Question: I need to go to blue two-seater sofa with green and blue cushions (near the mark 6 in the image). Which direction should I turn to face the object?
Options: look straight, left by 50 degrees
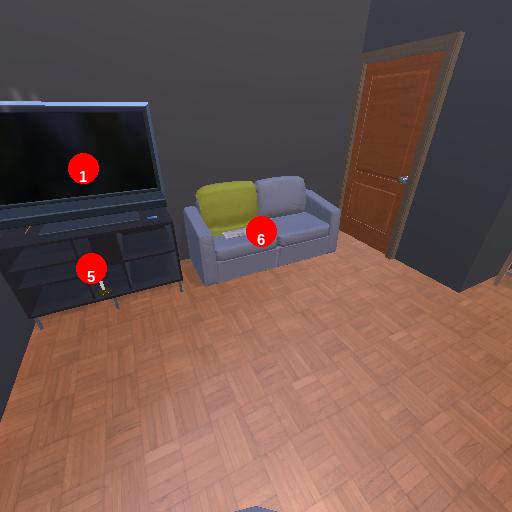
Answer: look straight